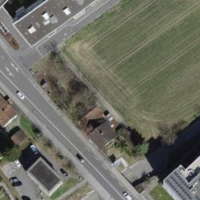
EUNIS habitat code: 55
Species observed at this site:
Podarcis muralis